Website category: sports
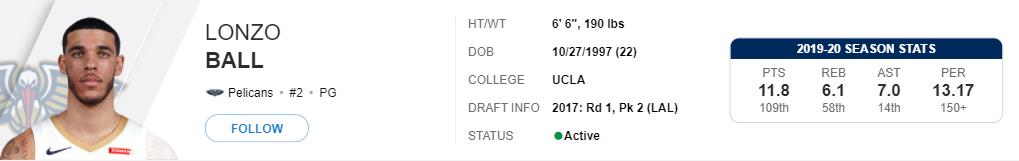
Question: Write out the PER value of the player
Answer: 13.17

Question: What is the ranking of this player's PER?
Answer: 150+

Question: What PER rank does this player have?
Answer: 150+

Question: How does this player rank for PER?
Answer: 150+

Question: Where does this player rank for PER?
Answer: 150+

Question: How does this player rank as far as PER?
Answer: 150+

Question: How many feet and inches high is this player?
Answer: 6' 6"

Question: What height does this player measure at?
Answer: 6' 6"

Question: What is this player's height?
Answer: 6' 6"

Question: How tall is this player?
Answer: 6' 6"

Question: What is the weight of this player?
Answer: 190 lbs

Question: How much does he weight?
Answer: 190 lbs

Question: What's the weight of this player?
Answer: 190 lbs

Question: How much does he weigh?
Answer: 190 lbs

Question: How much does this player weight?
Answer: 190 lbs